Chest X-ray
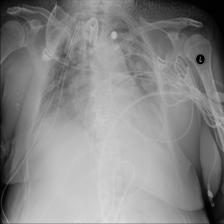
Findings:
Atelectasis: negative
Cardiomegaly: negative
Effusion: negative
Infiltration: negative
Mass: negative
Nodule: negative
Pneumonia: negative
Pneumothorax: negative
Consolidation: negative
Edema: negative
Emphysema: negative
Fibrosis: negative
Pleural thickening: negative
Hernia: negative